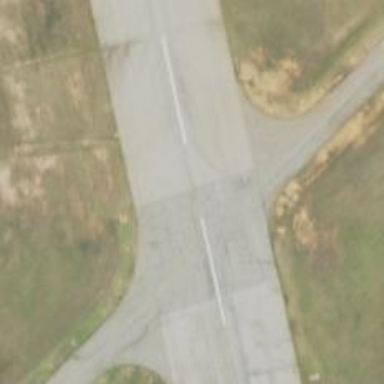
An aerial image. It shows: Asphalt runway at the airport.